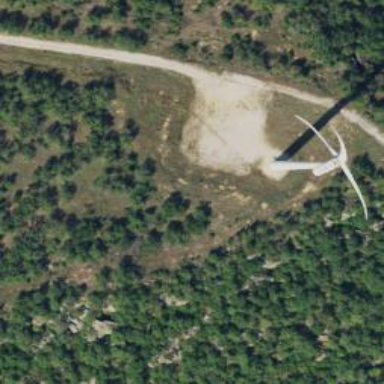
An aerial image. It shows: Wind generator powered by horizontal-axis wind turbine.